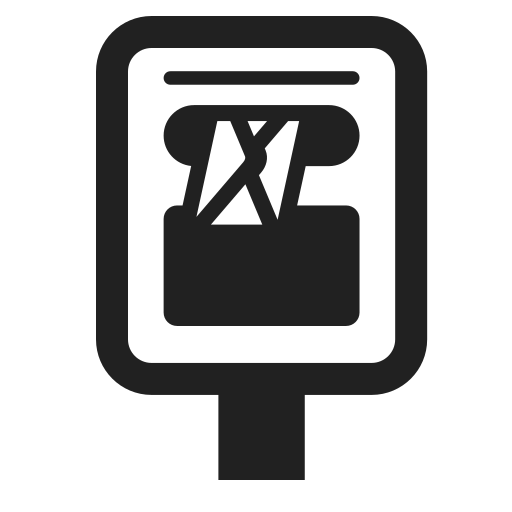
postbox high contrast